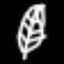
Label: leaf